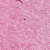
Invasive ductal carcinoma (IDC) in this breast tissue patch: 0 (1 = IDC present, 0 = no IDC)